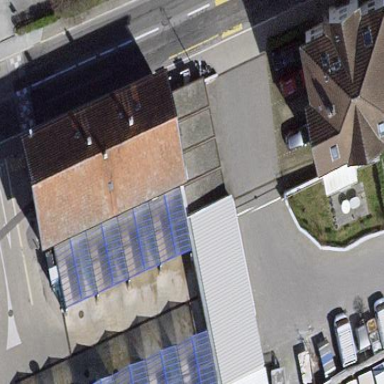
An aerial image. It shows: Car wash facility.